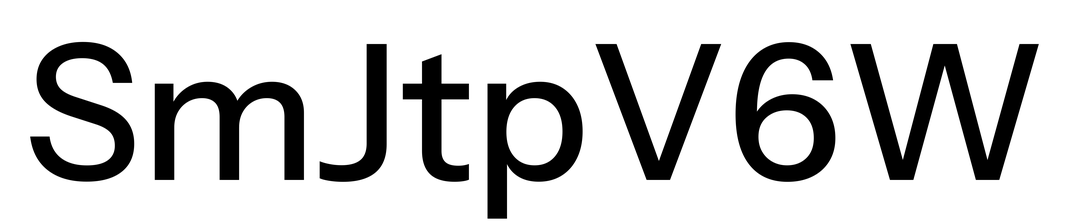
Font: InstrumentSans_Medium